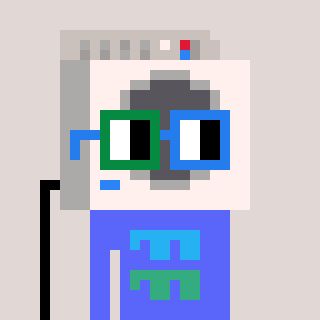
a pixel art character with square green and blue glasses, a washing machine-shaped head and a purple-colored body on a warm background